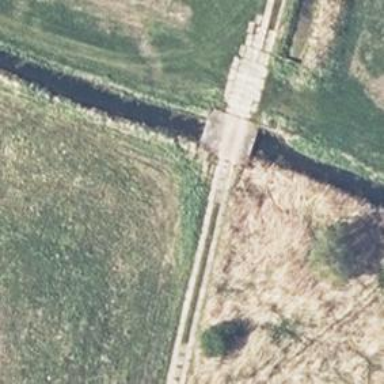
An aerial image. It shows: Track road with sandy surface that crosses over bridge.